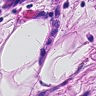
Metastatic tissue present: yes